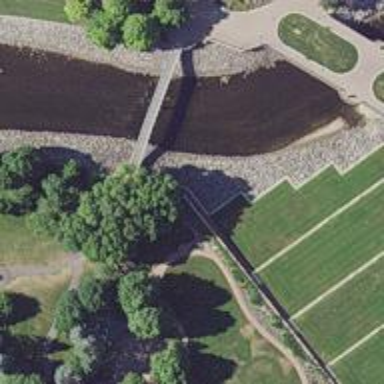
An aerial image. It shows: Path on bridge.